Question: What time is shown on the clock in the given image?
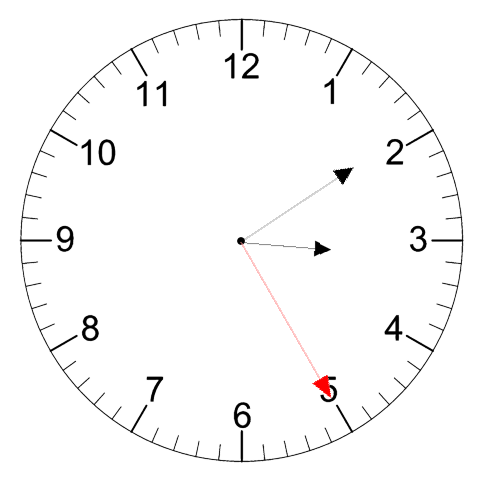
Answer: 03:09:25